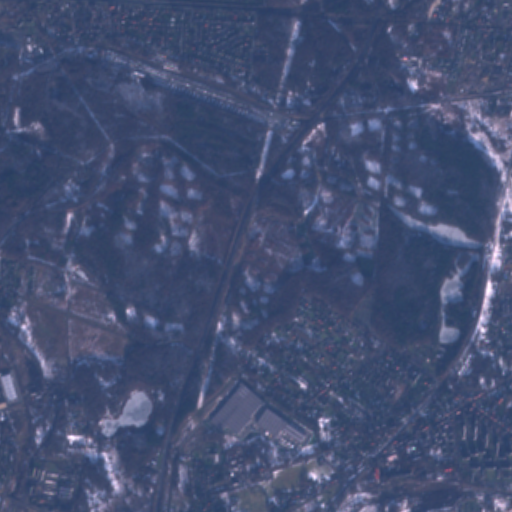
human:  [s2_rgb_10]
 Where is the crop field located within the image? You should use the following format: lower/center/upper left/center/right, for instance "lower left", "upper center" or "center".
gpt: The crop field is located in the upper right of the image.
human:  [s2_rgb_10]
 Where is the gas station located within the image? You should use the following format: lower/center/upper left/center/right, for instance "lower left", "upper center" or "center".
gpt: The gas station is located in the lower left of the image.
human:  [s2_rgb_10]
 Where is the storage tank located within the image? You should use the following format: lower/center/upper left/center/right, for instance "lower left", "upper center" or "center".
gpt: The storage tank is located in the lower center of the image.
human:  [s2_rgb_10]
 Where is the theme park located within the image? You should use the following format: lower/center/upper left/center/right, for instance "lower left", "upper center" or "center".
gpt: The theme park is located in the lower right of the image.
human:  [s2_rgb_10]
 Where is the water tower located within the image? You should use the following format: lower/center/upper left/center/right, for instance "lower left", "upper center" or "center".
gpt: The water tower is located in the lower center of the image.
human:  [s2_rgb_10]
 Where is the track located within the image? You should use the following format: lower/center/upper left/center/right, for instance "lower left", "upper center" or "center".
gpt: There is no track in the image.